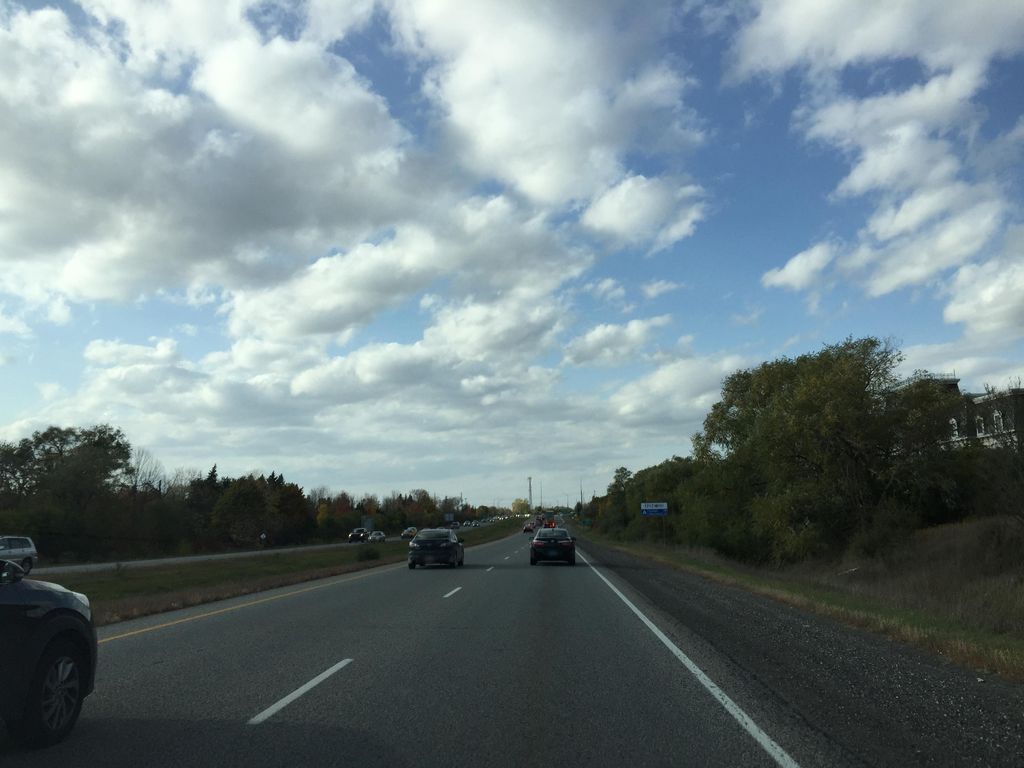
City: kitchener-waterloo